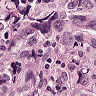
Metastatic tissue present: yes